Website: home-depot
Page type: delivery-shipping
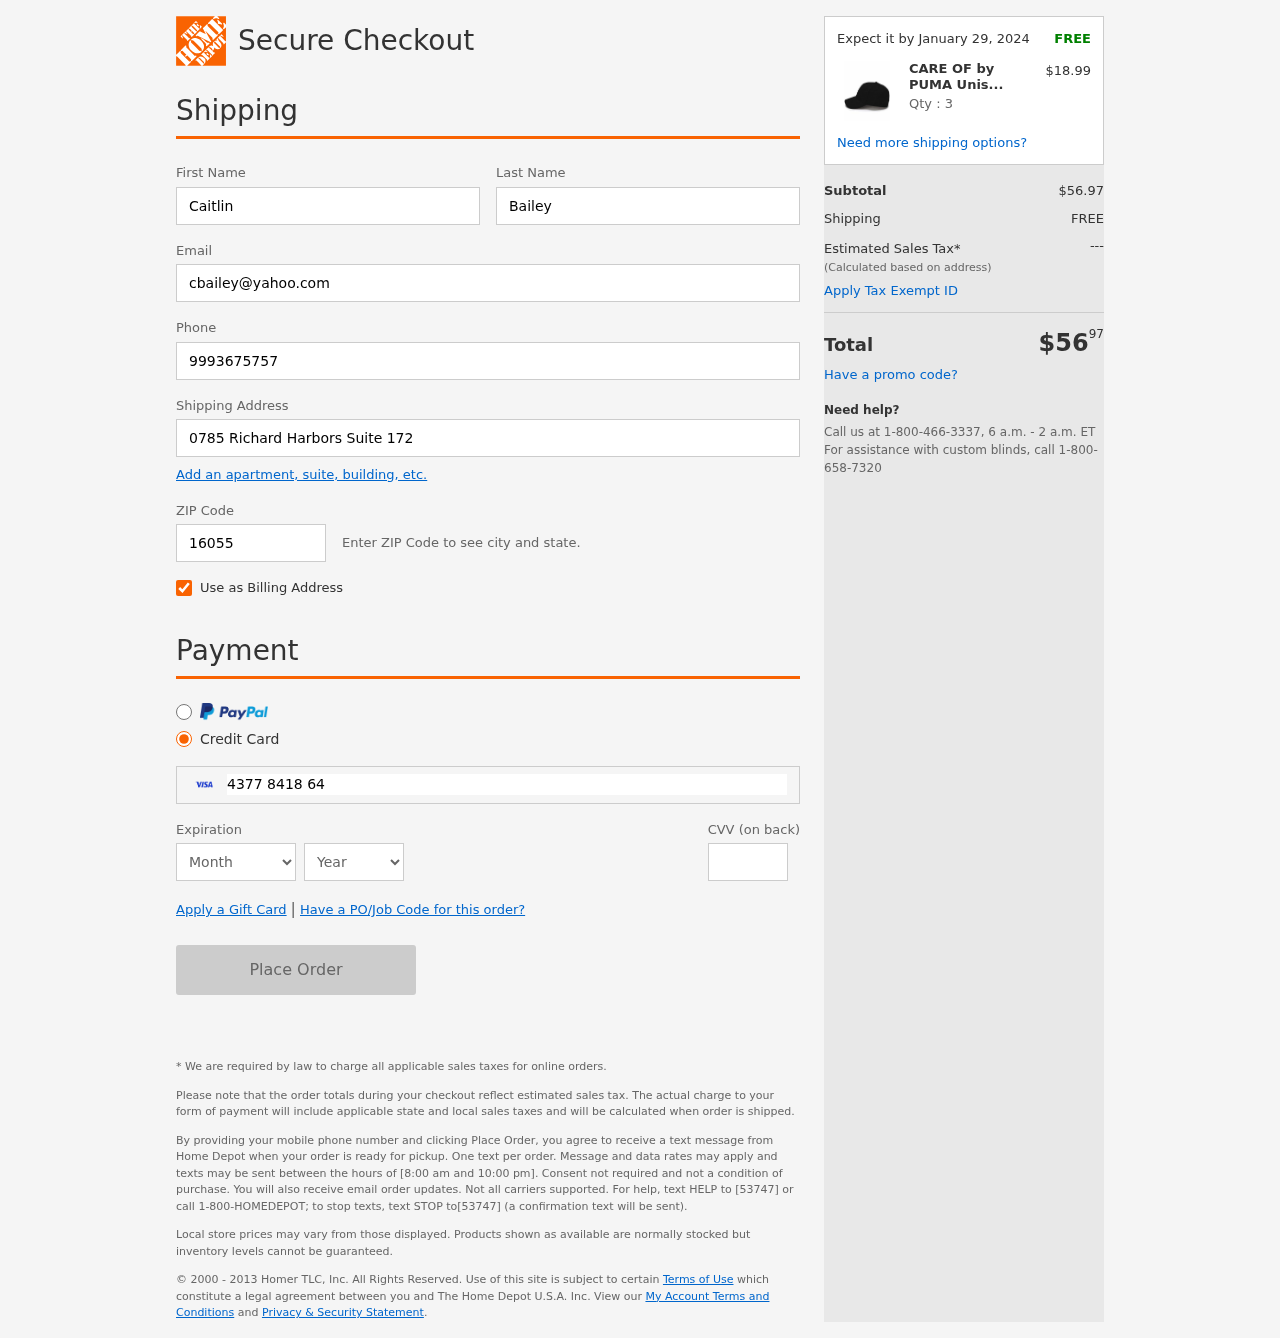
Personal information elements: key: PII_CARD_CVV
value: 211
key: PII_CARD_EXPIRY_MONTH
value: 04
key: PII_CARD_EXPIRY_YEAR
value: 30
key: PII_CARD_NUMBER
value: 4377 8418 6431 1307
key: PII_EMAIL
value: cbailey@yahoo.com
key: PII_FIRSTNAME
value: Caitlin
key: PII_LASTNAME
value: Bailey
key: PII_PHONE
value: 9993675757
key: PII_POSTCODE
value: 16055
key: PII_STREET
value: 0785 Richard Harbors Suite 172
Product elements: key: PRODUCT1_NAME
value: CARE OF by PUMA Unisex Stretch Fit Sports Cap, Black, S/M
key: PRODUCT1_PRICE
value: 18.99
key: PRODUCT1_QUANTITY
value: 3
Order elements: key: ORDER_DELIVERY_DATE
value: Expect it by January 29, 2024
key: ORDER_SUBTOTAL
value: $56.97
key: ORDER_SHIPPING_COST
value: FREE
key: ORDER_TOTAL
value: $5697